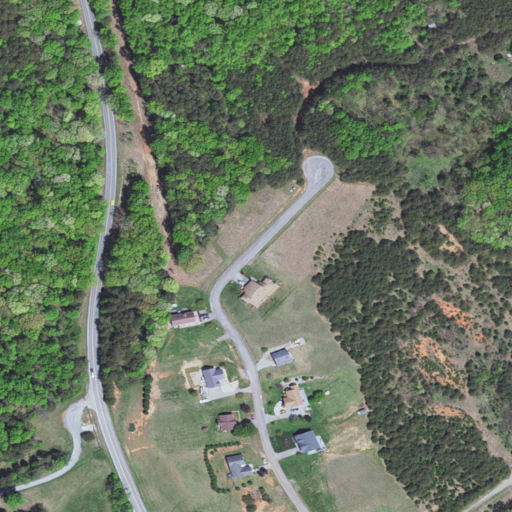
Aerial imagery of mountain in Virginia named Mars Hill containing open development, deciduous forest, mixed forest, pasture, low intensity development, evergreen forest, and medium intensity development